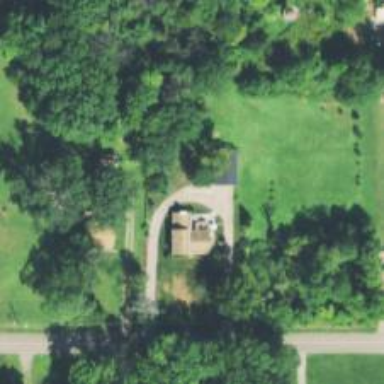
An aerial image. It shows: Driveway leading to service road.